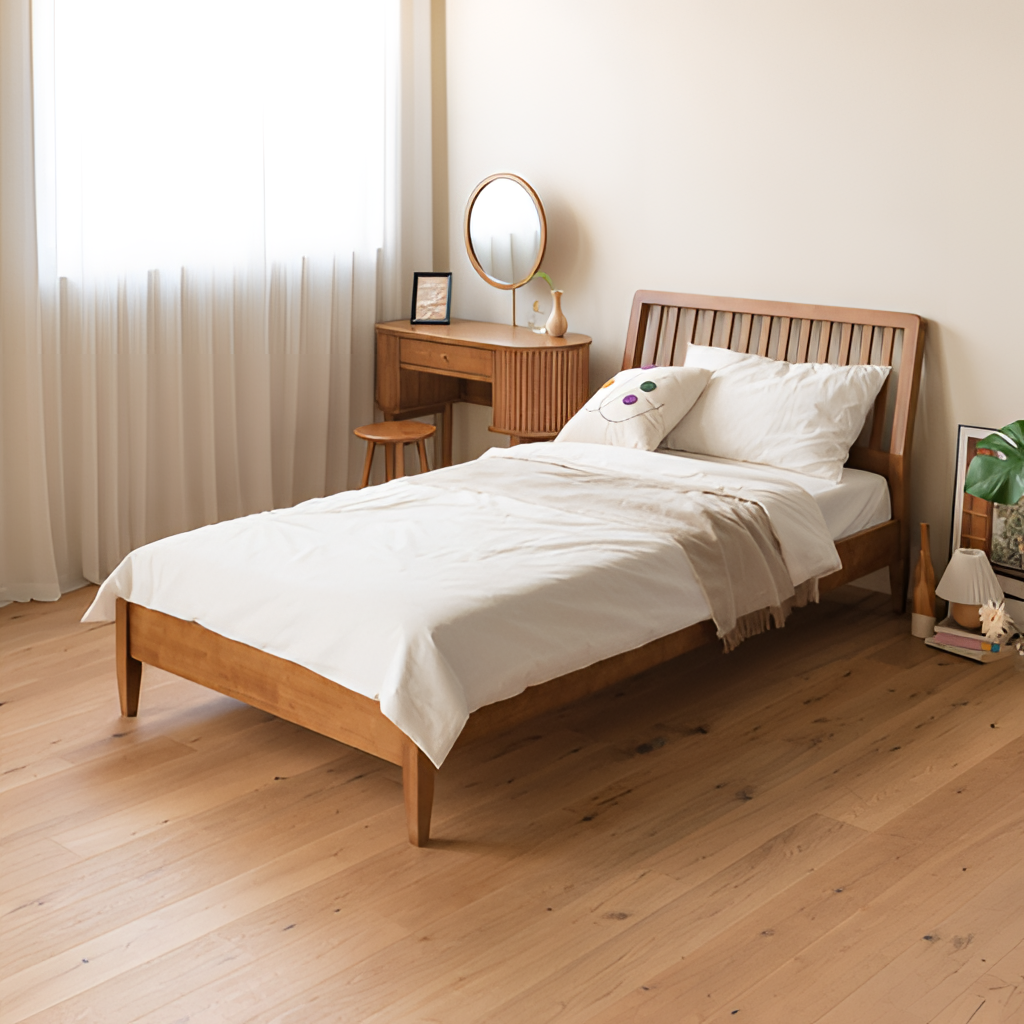
wood wood bed, bedroom, wood flooring, with plank pattern, paint wallpaper, with solid pattern, minimalist